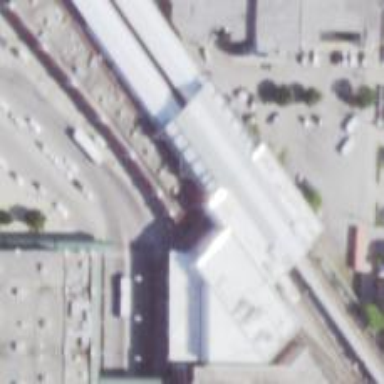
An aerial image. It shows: Building passage tunnel with electrified rail.